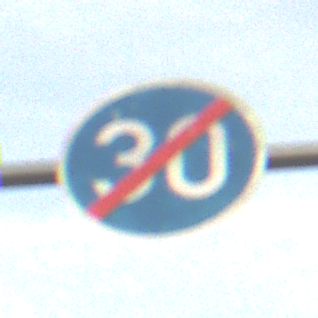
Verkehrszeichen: EndeMindestgeschwindigkeit
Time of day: SunriseSunset
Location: Outdoor (Nature)
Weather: PartlyCloudy
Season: NotSpecified
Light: Natural